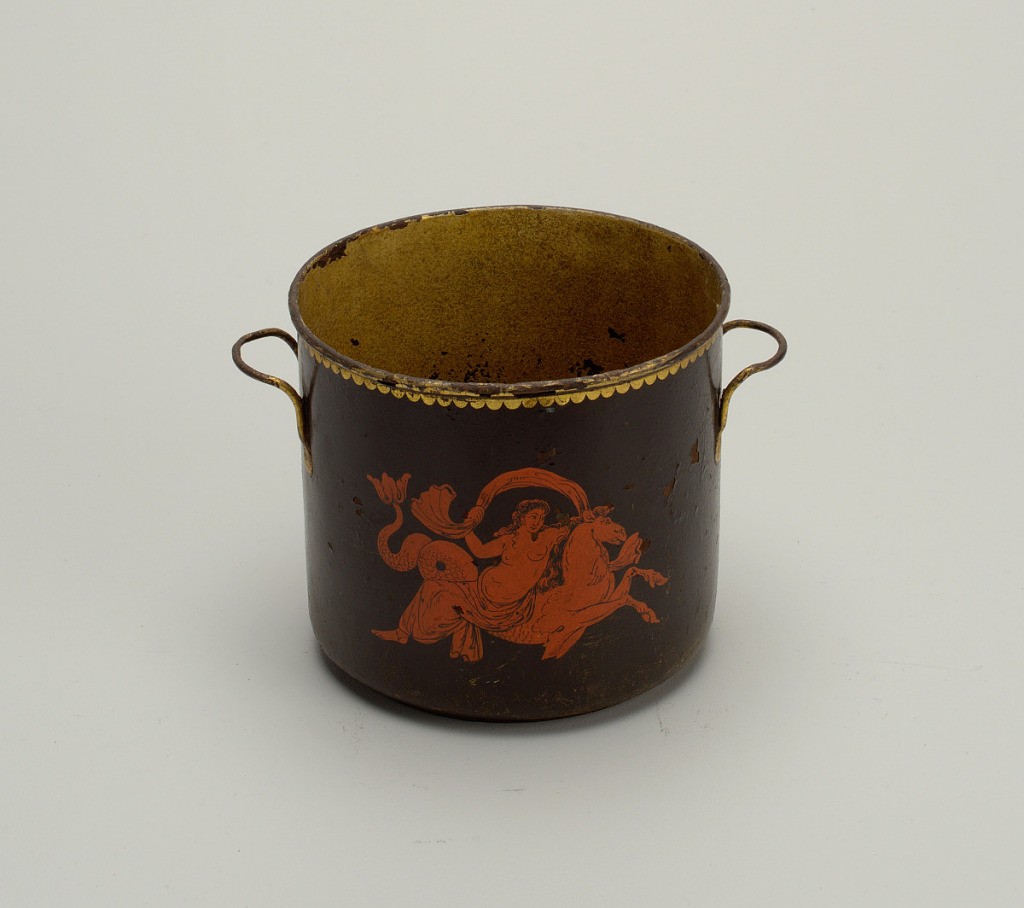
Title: Cachepots
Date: ca. 1810
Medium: Enameled and gilt tôle
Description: Cylindrical, with slightly rounded bottom and simple handles. Black field, with gilt decoration on handles and around edge, and on each side. At center, a red female figure on a seahorse.